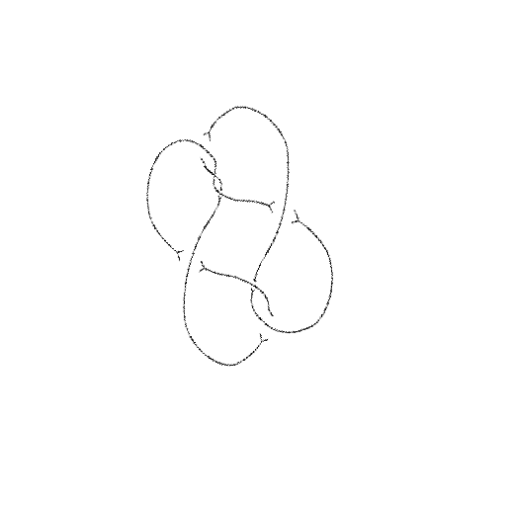
Crossing number: 7